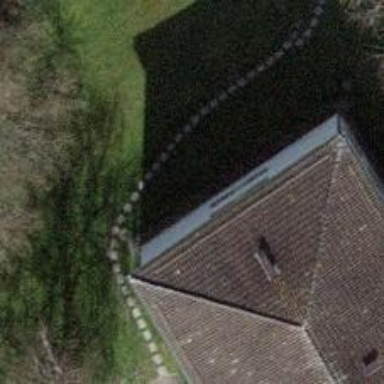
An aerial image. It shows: Path made of paving stones.